Question: I am adding maven/tycho build to <URL>
I did what I did for several other projects: adding pom.xml for parent, plugin and feature projects. (Sources reference is above, typical pom.xml is below)
'''
<project xmlns="http://maven.apache.org/POM/4.0.0" xmlns:xsi="http://www.w3.org/2001/XMLSchema-instance"
xsi:schemaLocation="http://maven.apache.org/POM/4.0.0 http://maven.apache.org/xsd/maven-4.0.0.xsd">
<modelVersion>4.0.0</modelVersion>
<parent>
<groupId>com.winterwell.markdown</groupId>
<artifactId>parent</artifactId>
<version>0.2.3</version>
</parent>
<artifactId>winterwell.markdown</artifactId>
<version>0.2.3</version>
<packaging>eclipse-plugin</packaging>
<name>markdown-editor</name>
<description>Markdown Editor Plugin for Eclipse</description>
<build>
<sourceDirectory>src</sourceDirectory>
</build>
</project>
'''
However 'mvn package' give somewhat irrelevant error:
> [ERROR] Failed to execute goal org.eclipse.tycho:tycho-packaging-plugin:0.18.1:package-plugin (default-package-plugin) on project winterwell.markdown: Error assembling JAR: A zip file cannot include itself -> [Help 1]
There is no definitions for any zip files.
A looked carefully at project and the only difference I see I that it has some .jar dependencies in lib folder.

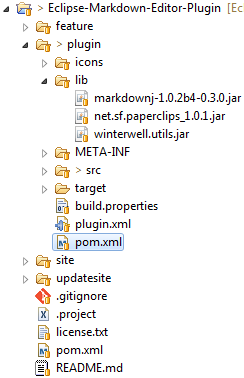
Answer: Solution was just to exclude 'target/,\' from build.properties
'''
source.. = src/
bin.includes = META-INF/, plugin.xml, icons/, ., lib/
'''